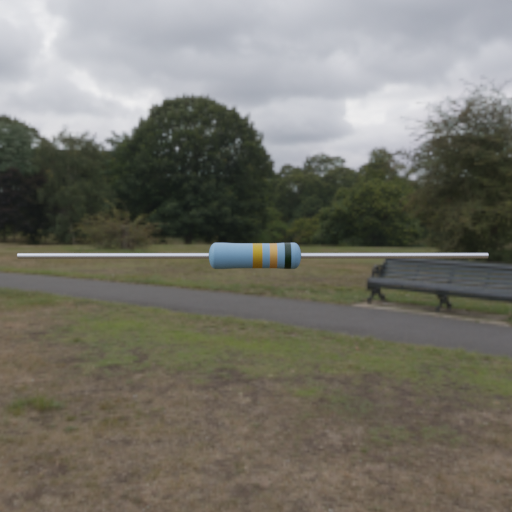
Resistor colour bands (in order): gold, gold, black